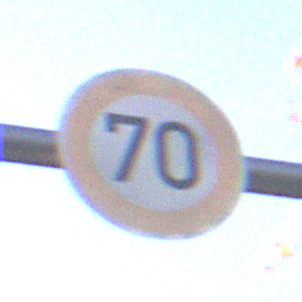
Verkehrszeichen: Geschwindigkeit70
Umgebung: Outdoor, Urban
Tageszeit: SunriseSunset
Wetter: PartlyCloudy
Licht: Natural
Jahreszeit: Autumn
Kontrast: HighContrast